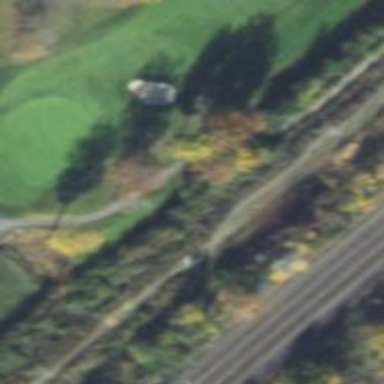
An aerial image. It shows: Path for both road and golf.